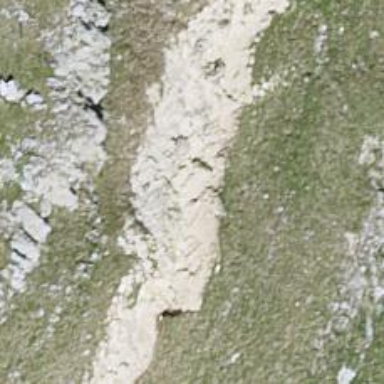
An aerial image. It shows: Rocky path.